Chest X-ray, AP view. Patient: 41 years old, sex M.
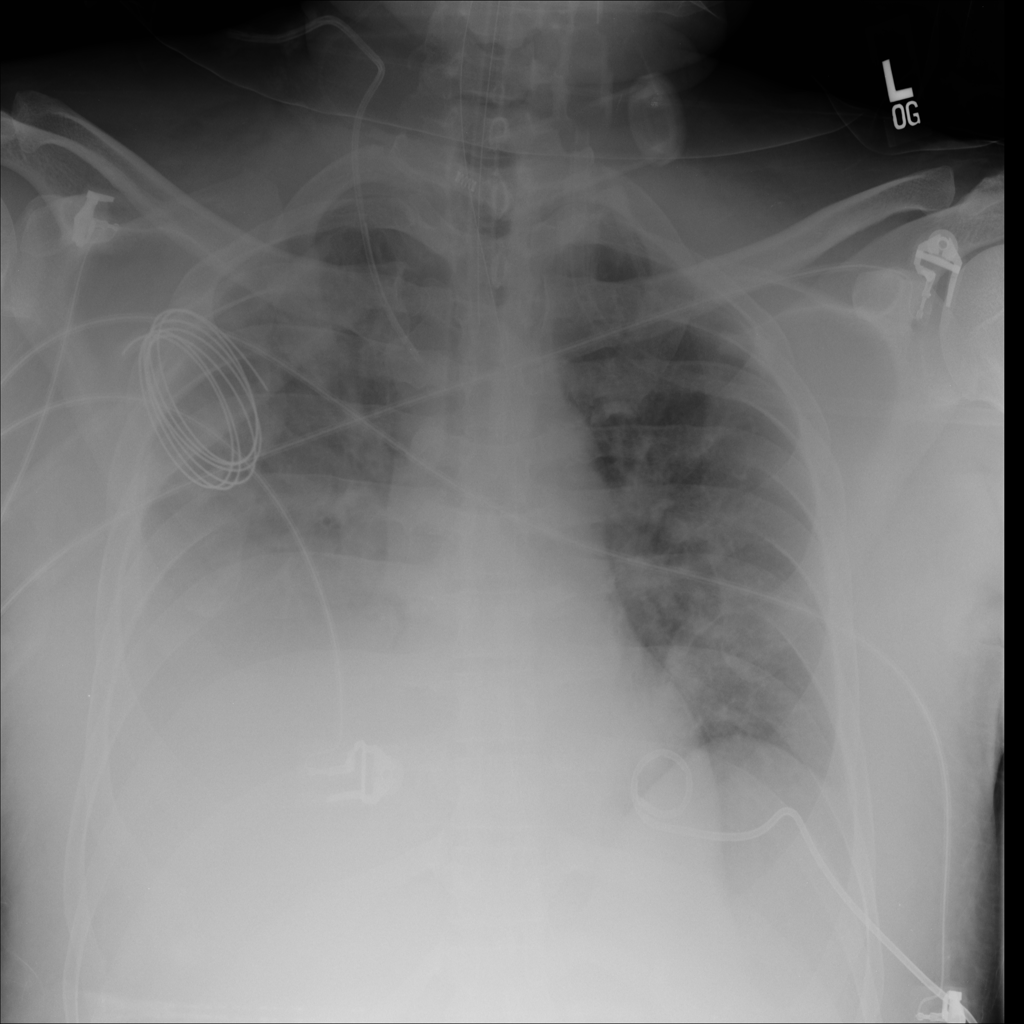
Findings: No Finding